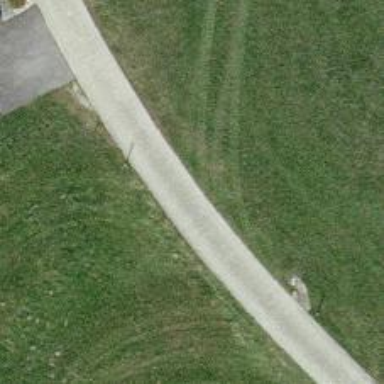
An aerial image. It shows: High-quality track road made of concrete plates.